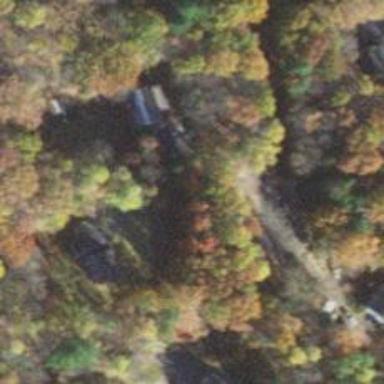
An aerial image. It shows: Driveway leading to service road.